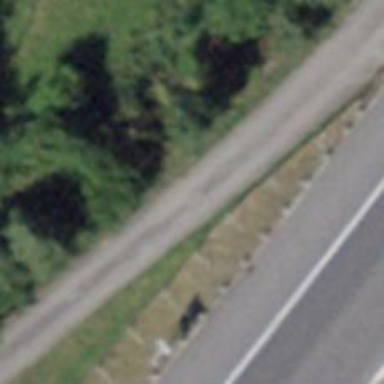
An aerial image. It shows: Lift gate barrier.